Question: I am trying to create a table in my MS SQL database for Languages.
I want to store an English name of Language and a local name of language in the database.
i.e.
English, English
German, Deutsch
Italian, Italiano
Japanese, Ri Ben Yu
...
...
I have 279 languages that I want to import, but when I import it shows '?????' for some like japanese, Russian and arabic etc
The database Collation is Latin1_General_CI_AS.
I would also like advise on multilingual websites; if i have a database of product descriptions and I want to have translation in multiple languages, should I go for separate databases or Can I have translation in one databse? (I prefer not to duplicate data!). Anything else to make sure users are able to write comments in different languages (char encoding on web?) and can be stored in database.

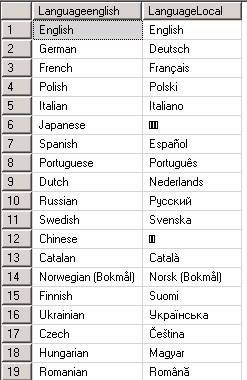
Answer: i think what you need is nvarchar
<URL>
EDIT:
quering
'''
select * from table where column = N'abc'
'''